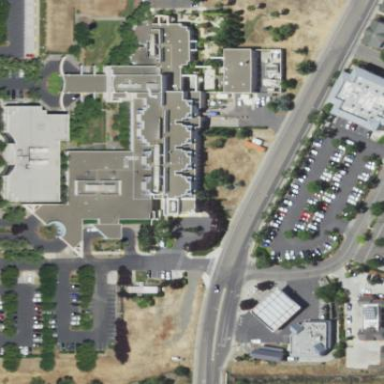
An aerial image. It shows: Healthcare facility identified as hospital.